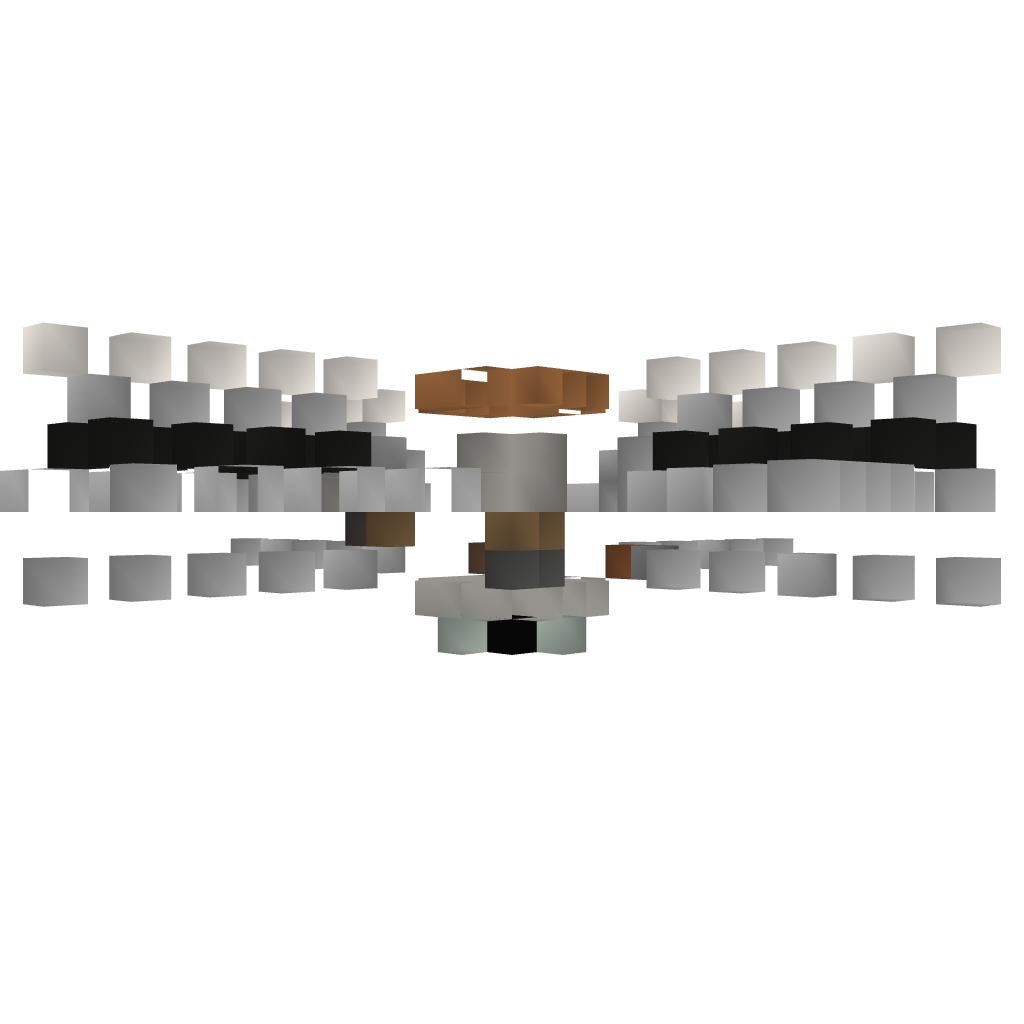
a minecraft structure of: Liveable Satelite